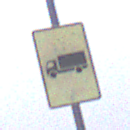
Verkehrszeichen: KFZZulaessigeGesamtmasse3Komma5TOhnePfeilsymbol
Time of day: MorningAfternoon
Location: Outdoor (RoadRail)
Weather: Overcast
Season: NotSpecified
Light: Natural